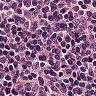
Metastatic tissue present: no